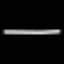
Label: line